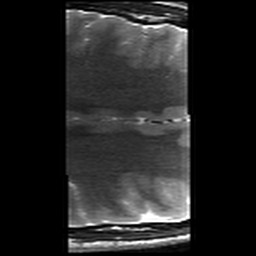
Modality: T2w
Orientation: axial
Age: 21
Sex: male
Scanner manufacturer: siemens
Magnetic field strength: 3 T
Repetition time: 8.02 s
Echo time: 0.08 s